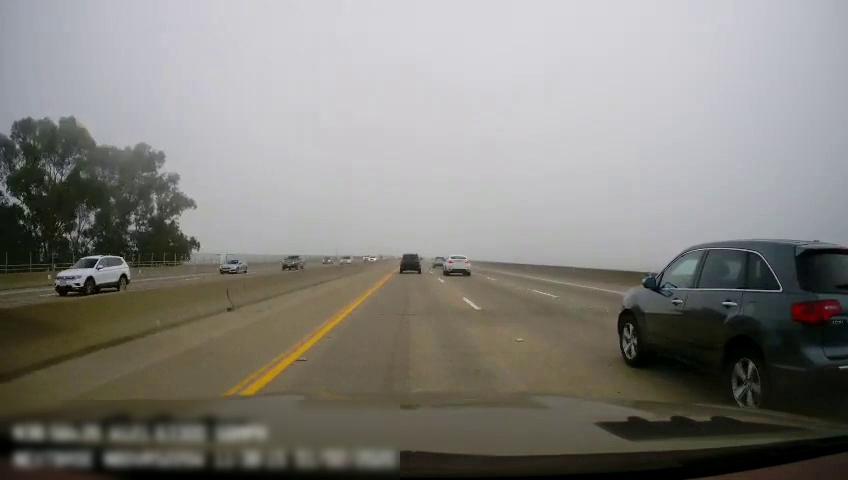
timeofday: Day
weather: Cloudy
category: Drivable Space
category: Drivable Space
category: Vehicles | Car
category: Vehicles | SUV
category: Vehicles | Car
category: Vehicles | Car
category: Vehicles | SUV
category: Vehicles | Van
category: Vehicles | SUV
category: Vehicles | SUV
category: Vehicles | SUV
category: Vehicles | SUV
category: Lanes | Current Lane
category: Lanes | Current Lane
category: Lanes | Alternate Lane
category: Lanes | Alternate Lane
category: Lanes | Alternate Lane
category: Lanes | Opposite Lane
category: Lanes | Opposite Lane